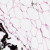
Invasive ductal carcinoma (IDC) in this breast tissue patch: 0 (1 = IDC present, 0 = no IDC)